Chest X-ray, PA view. Patient: 53 years old, sex M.
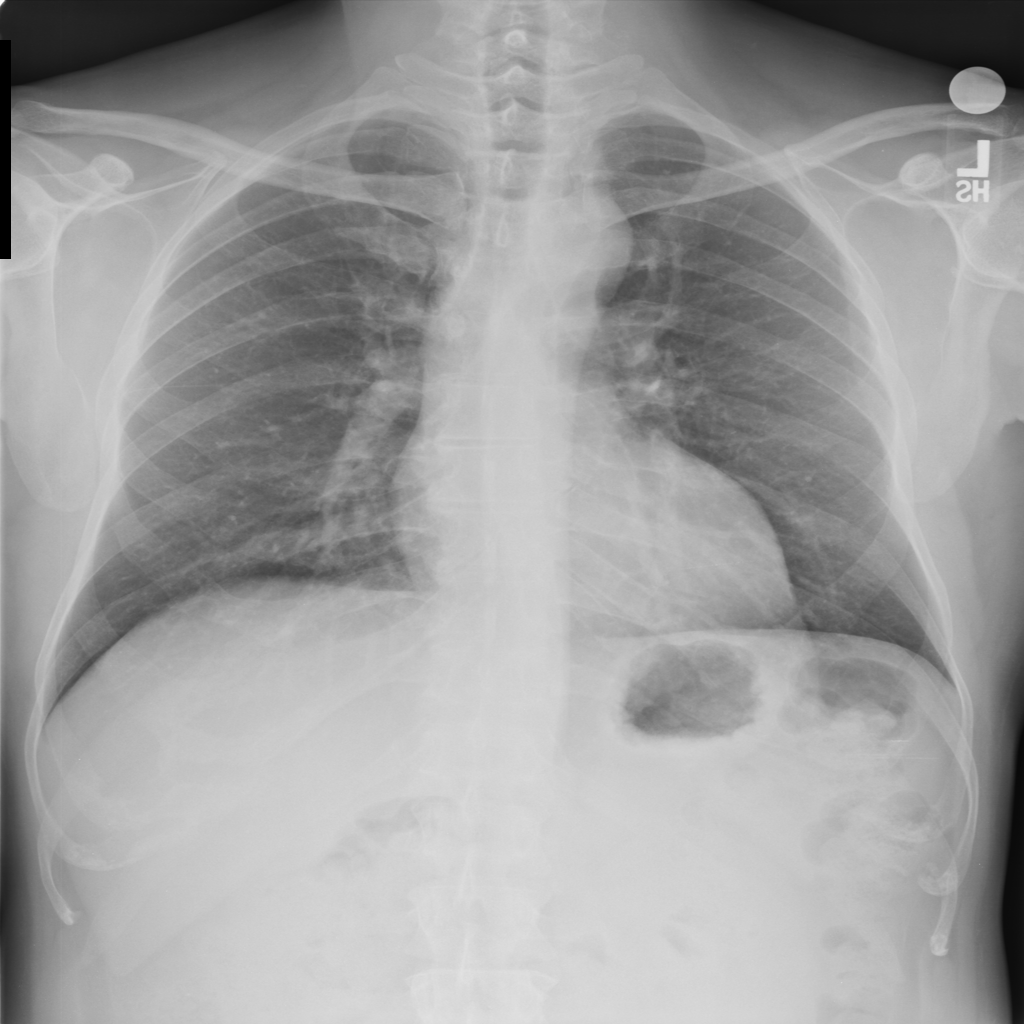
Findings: No Finding